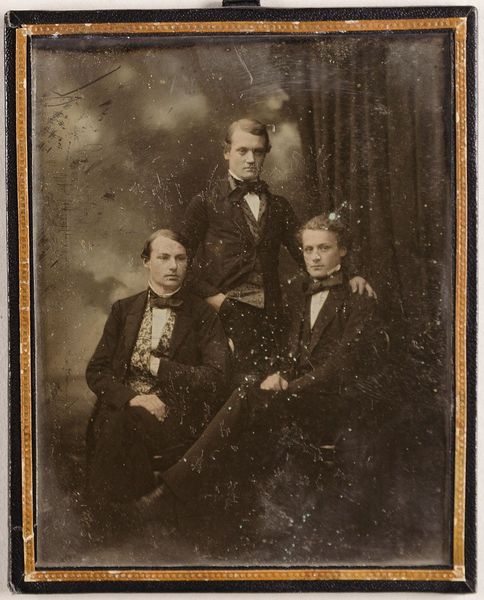
Titel: Drei Brüder Fixsen aus St. Petersburg
Künstler: Joseph Weninger
Standort: Hamburg
Institution: Museum für Kunst und Gewerbe Hamburg
Schlagwörter: mann, gruppenportrait, figur, person, foto, fotografie, photographie, photo, bruder, lichtbild, jugendlicher, daguerreotypie, historische, bildwerke, angewandte und bildende kunst, hessische systematik, persönlichkeit, porträtfotografie, porträtphotographie, gruppenporträt, brüder